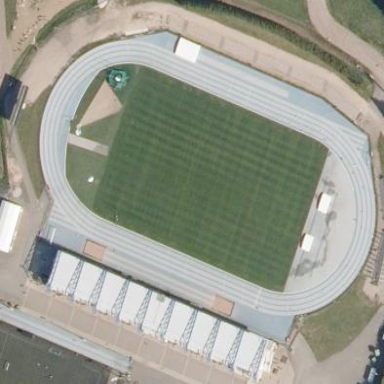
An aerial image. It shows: Athletics stadium used for leisure sports.